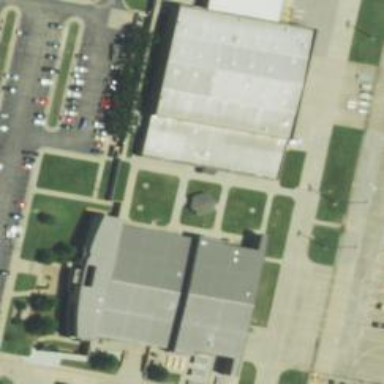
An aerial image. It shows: Hangar.